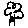
Label: tree